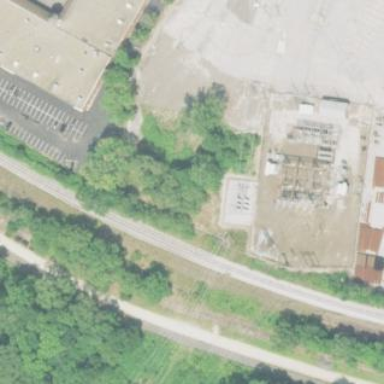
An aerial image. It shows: Outdoor distribution substation.